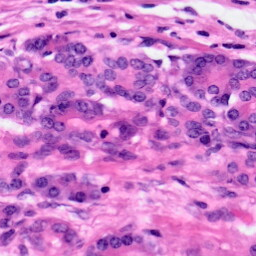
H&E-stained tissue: Pancreatic